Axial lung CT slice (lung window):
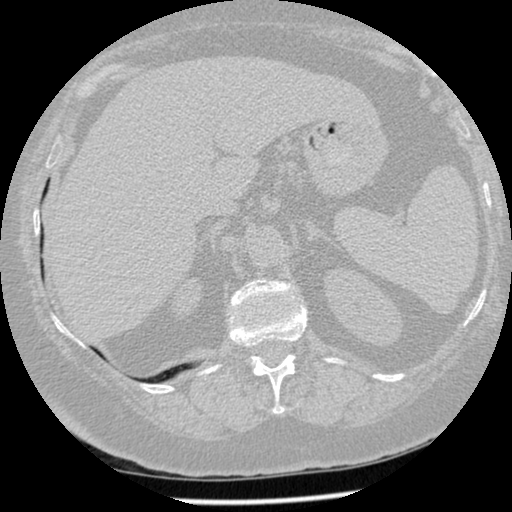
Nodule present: no